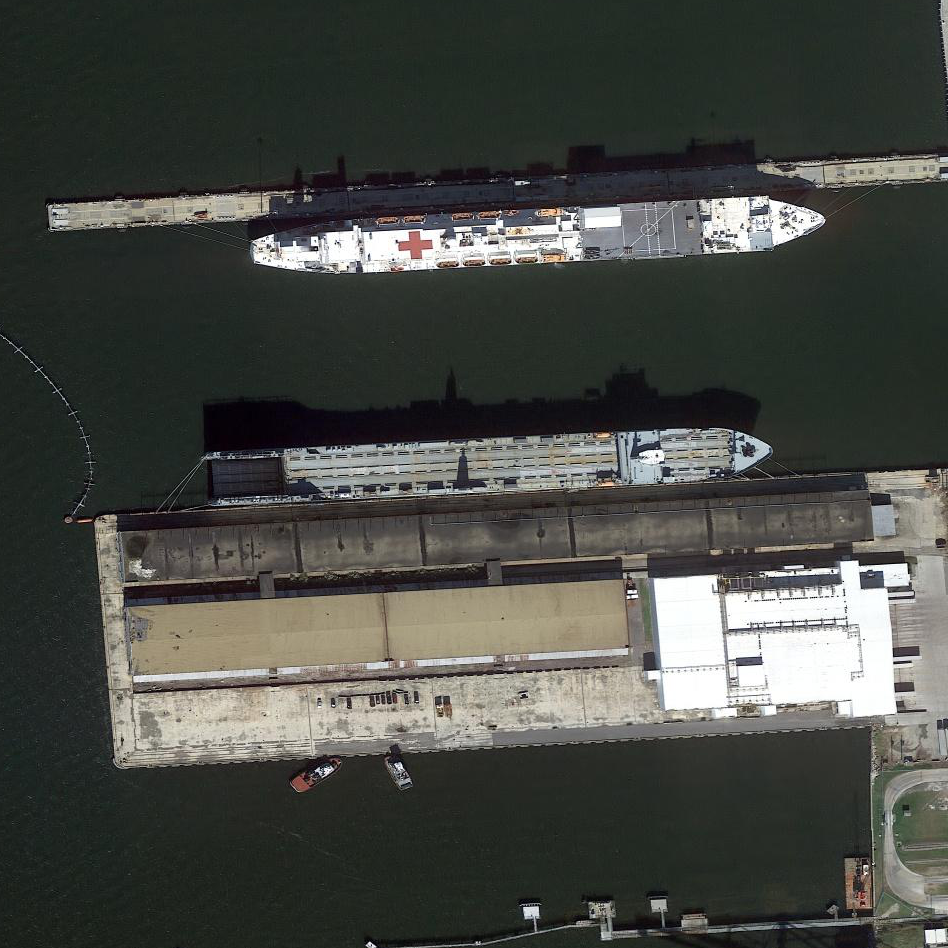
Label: Medical_ship